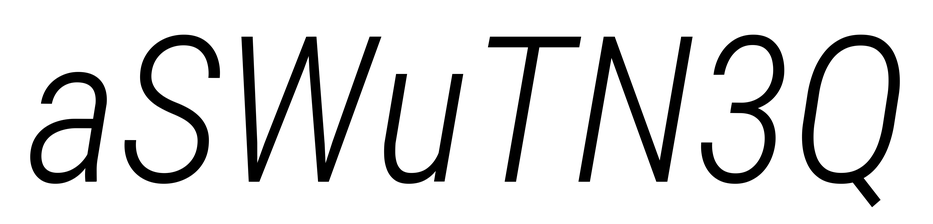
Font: Roboto-Italic_Condensed_Light_Italic